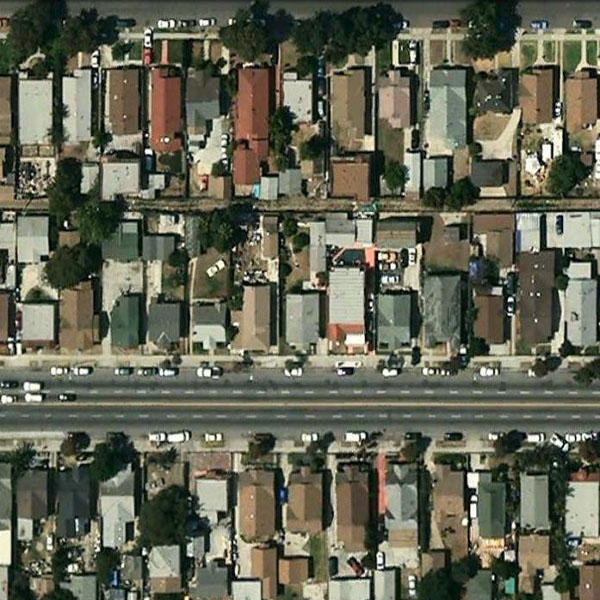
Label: Residential